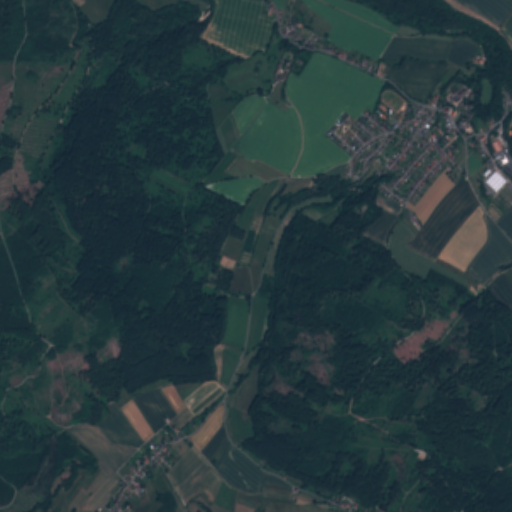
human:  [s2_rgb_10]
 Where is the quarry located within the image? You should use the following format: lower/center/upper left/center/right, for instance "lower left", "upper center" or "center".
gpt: The quarry is located in the upper center of the image.
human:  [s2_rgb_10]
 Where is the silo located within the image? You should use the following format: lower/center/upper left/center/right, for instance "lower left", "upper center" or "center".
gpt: The silo is located in the center right of the image.
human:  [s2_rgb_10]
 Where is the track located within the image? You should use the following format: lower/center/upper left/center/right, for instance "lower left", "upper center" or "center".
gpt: There is no track in the image.